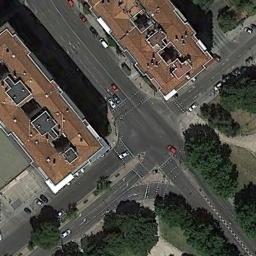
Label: intersection